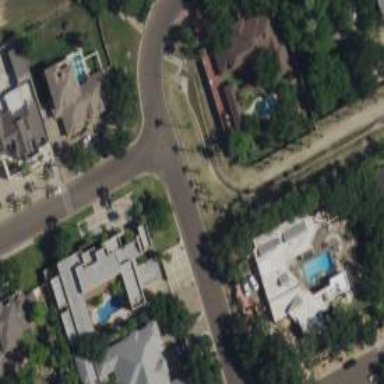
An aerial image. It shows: Residential area with homes lining the residential road.